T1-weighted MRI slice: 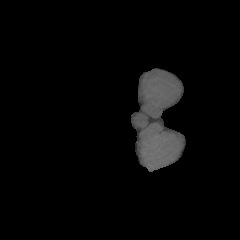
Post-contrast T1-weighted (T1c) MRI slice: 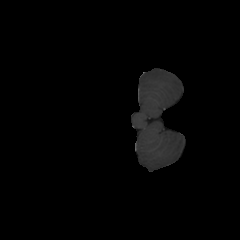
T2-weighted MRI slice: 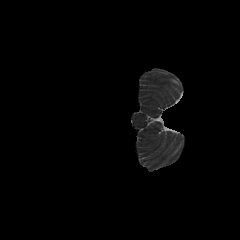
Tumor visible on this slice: no